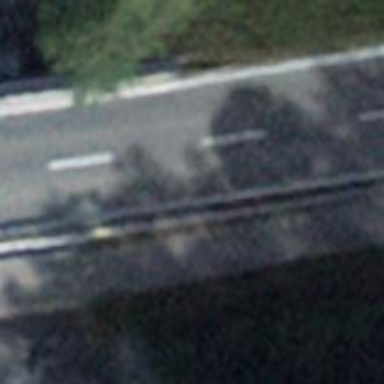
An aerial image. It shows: Primary highway bridge with asphalt surface.